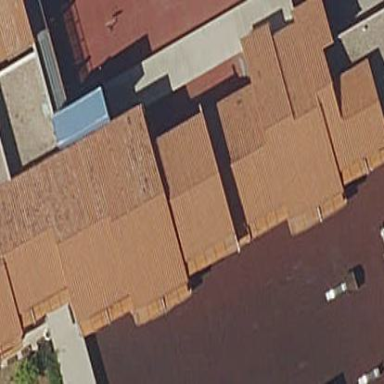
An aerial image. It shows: School building.